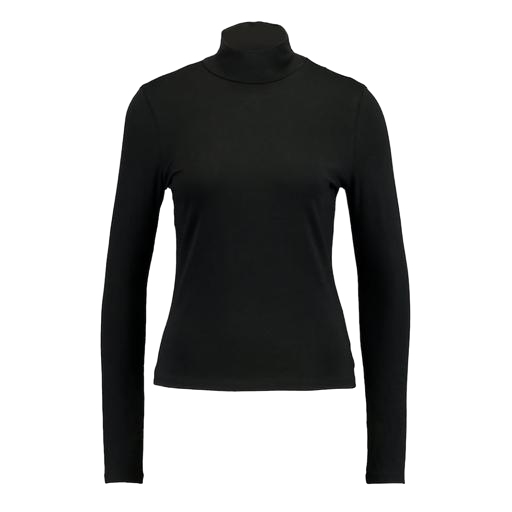
black polo-neck top, vero moda black high neck blouse, high-neck top, white background